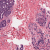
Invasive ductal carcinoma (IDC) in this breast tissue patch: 0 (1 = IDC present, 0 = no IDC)